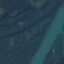
Land use / land cover class: River